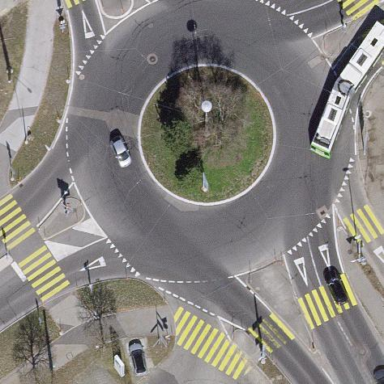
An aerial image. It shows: Roundabout at primary highway.